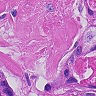
Metastatic tissue present: yes